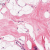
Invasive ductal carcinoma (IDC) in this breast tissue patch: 0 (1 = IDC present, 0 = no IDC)